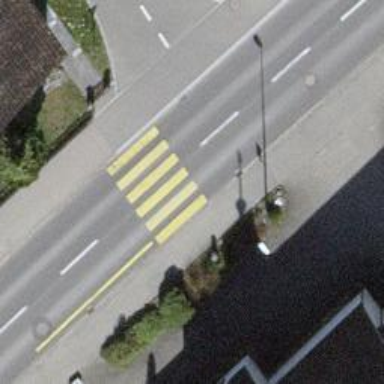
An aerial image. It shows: Uncontrolled zebra crossing with zebra markings.